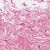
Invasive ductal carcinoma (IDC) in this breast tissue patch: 0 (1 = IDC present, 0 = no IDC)